Field crop: maize
Growth stage: 2
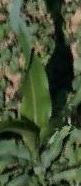
Species: maize